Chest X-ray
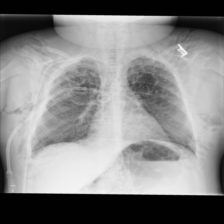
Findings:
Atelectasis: negative
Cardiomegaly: negative
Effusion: negative
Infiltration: negative
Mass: negative
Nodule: negative
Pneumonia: negative
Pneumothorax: negative
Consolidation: negative
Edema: negative
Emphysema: positive
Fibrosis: negative
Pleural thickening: negative
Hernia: negative